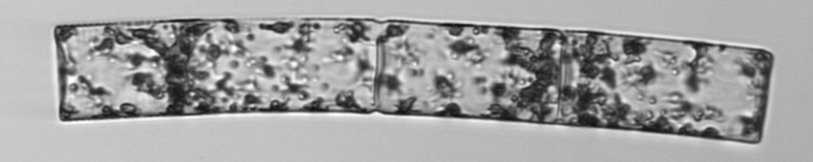
Label: Guinardia_flaccida